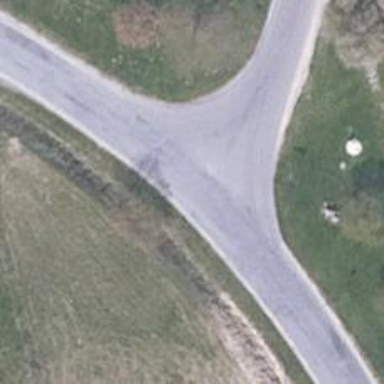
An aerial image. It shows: Unclassified road with asphalt surface.